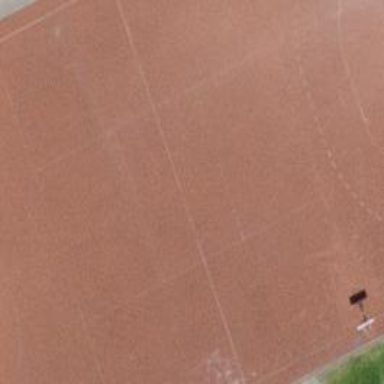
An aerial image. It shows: Multi-sport pitch with tartan surface.